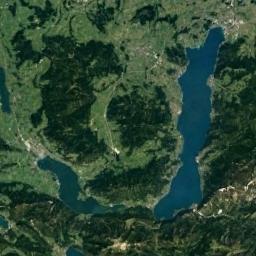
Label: lake